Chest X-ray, PA view. Patient: 65 years old, sex F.
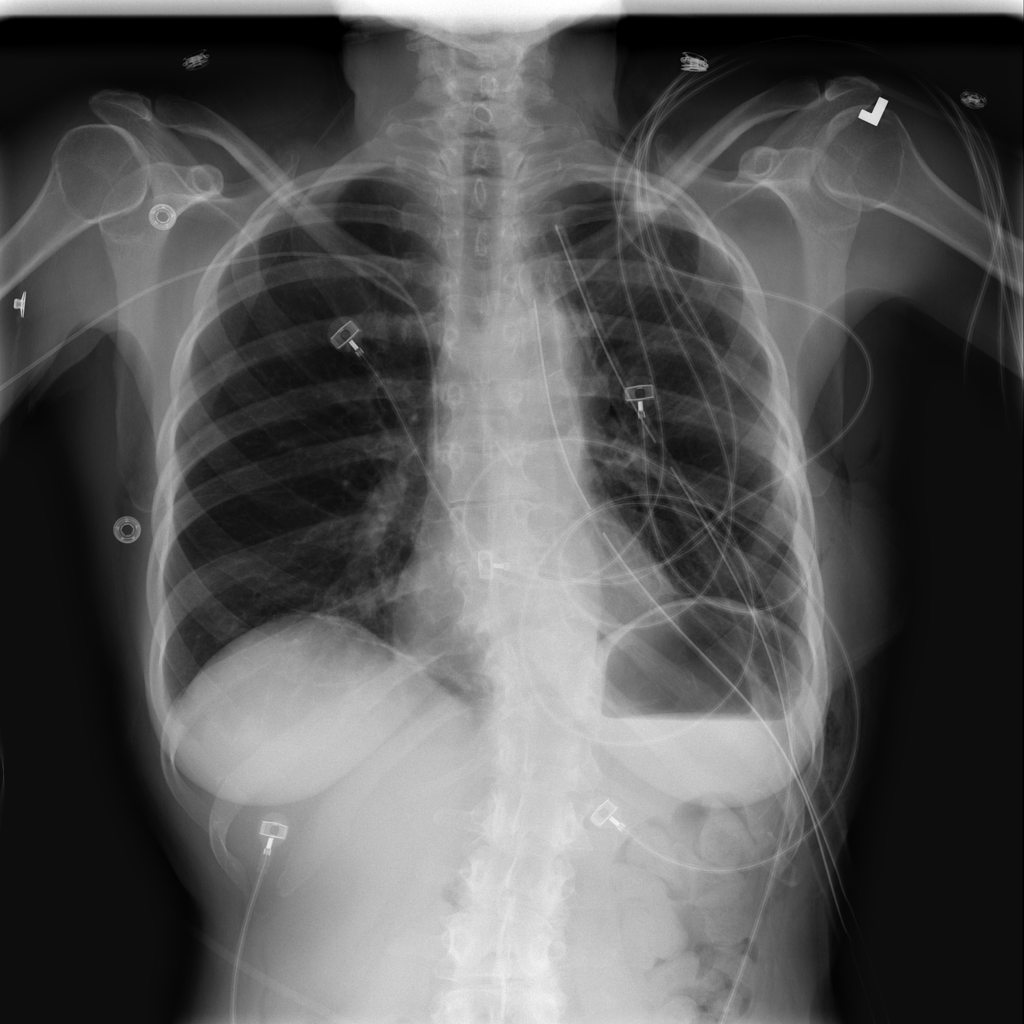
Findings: Pneumothorax